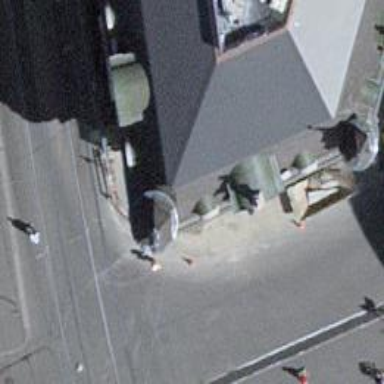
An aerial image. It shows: Taxi stand.